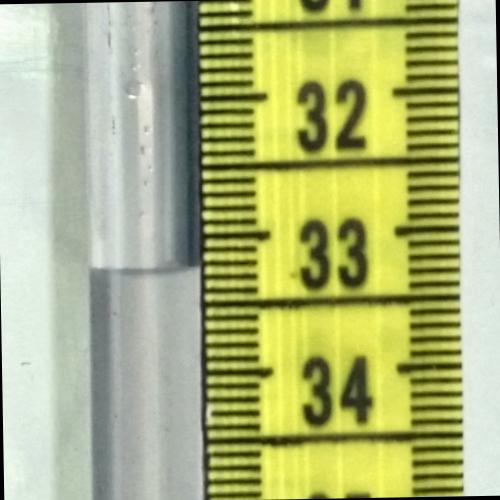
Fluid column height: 33.2 cm